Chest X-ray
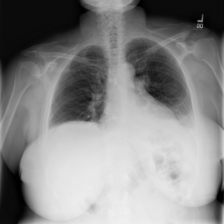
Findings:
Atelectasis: negative
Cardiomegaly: negative
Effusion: negative
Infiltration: negative
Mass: negative
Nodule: negative
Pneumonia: negative
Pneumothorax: negative
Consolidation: negative
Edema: negative
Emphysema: negative
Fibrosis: negative
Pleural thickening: negative
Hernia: negative